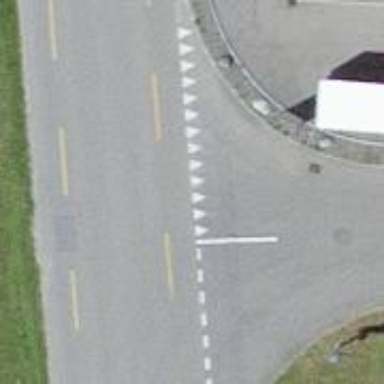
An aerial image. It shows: Residential road with cycling lane.